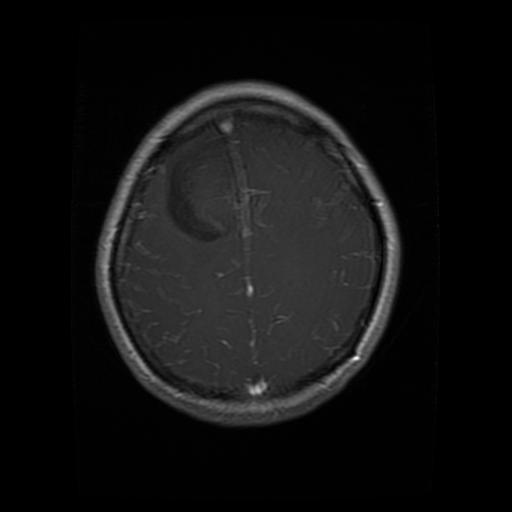
Label: glioma